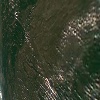
Label: land